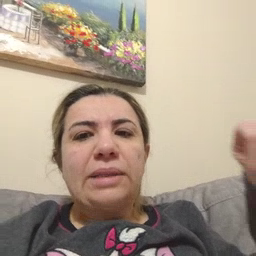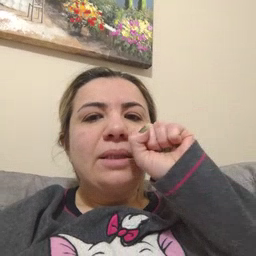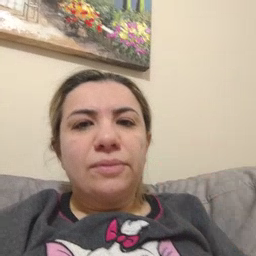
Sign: carrot